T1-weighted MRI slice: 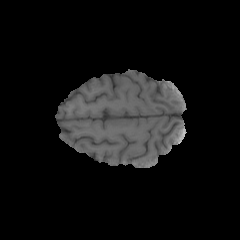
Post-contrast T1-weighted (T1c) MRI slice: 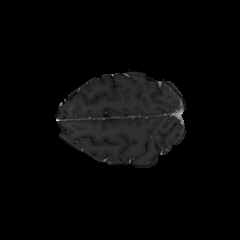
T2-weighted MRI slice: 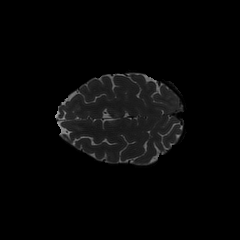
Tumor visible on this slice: no